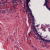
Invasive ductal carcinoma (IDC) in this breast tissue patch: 0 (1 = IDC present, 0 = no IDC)